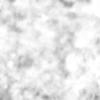
Label: no_change